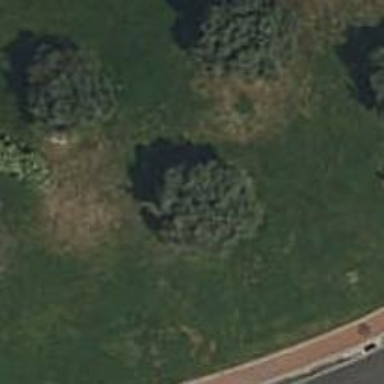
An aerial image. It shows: Evergreen broadleaved tree.